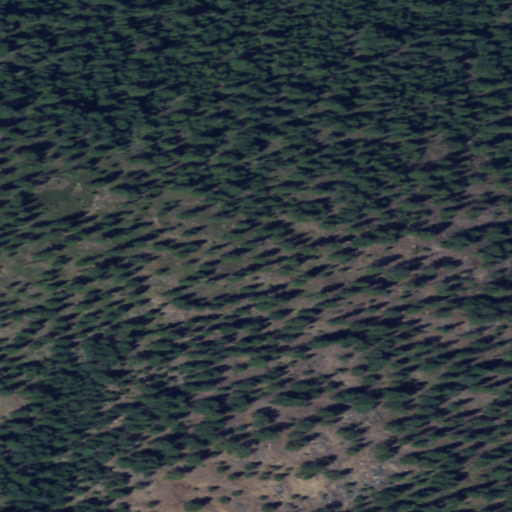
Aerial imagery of ridge(s) in Washington named Reed Ridge containing evergreen forest and shrub